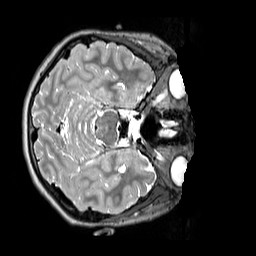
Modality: T2w
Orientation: axial
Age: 10
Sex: female
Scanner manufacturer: siemens
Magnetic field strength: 3 T
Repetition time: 3.2 s
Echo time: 0.408 s